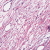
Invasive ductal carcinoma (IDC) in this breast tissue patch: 1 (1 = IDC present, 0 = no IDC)